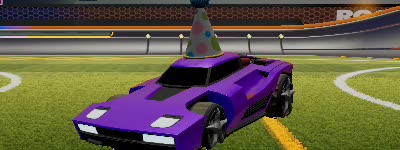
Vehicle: breakout